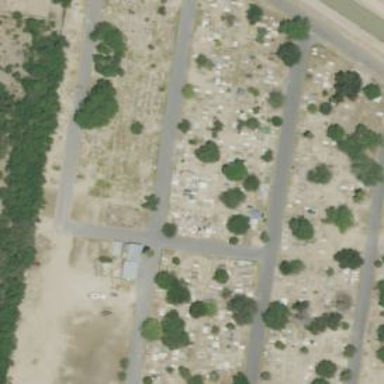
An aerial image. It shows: Cemetery.